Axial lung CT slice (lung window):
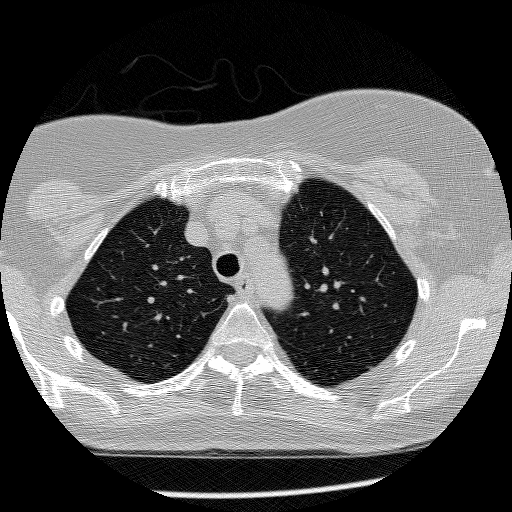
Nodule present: no